Aerial crown-view tile of a tropical tree (Barro Colorado Island, Panama), acquired 20241216:
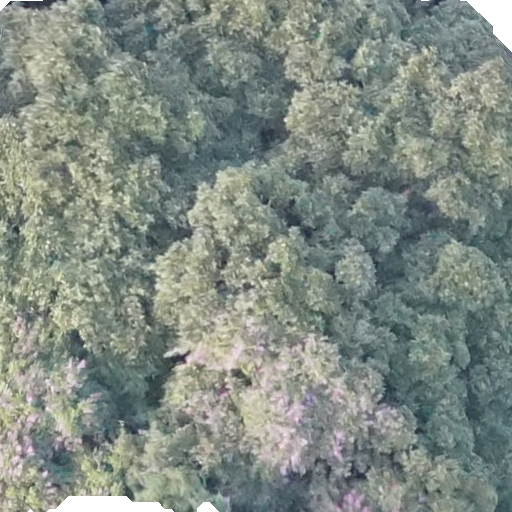
Species: Ficus insipida
GBIF accepted scientific name: Ficus insipida
Crown area: 549.575 m²